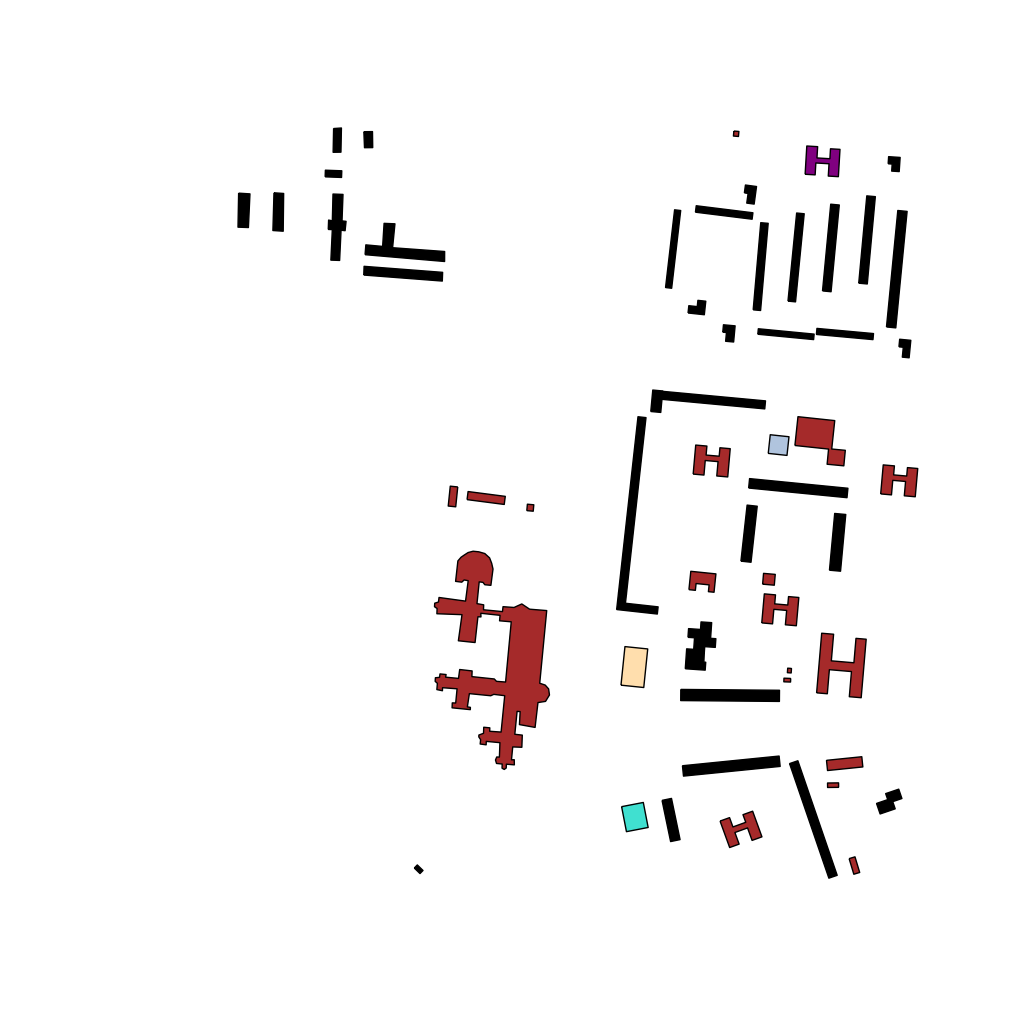
Tags: overhead vector_map, agriculture, business, industrial, recreation, residential, soviet, high_rise, individual_rise, low_rise, density_2, Building, Facility, Kidsart, Kinder, Post, Supermkt, 1.0 km²